Question: My auto YUI autocomplete zindex is off. How can I force the autocomplete DIV to the top.

Below I am using a standard template for YUI:
YAHOO.util.Event.onDOMReady(function(){
YUI().use("autocomplete", "autocomplete-filters", "autocomplete-highlighters", function (Y) {
var inputNode = Y.one('#name'),
tags = [
'css',
'css3',
'douglas crockford',
'ecmascript',
'html',
'html5',
'java',
'javascript',
'json',
'node.js',
'pie',
'yui'
],
lastValue = '';
'''
inputNode.plug(Y.Plugin.AutoComplete, {
activateFirstItem: true,
minQueryLength: 0,
queryDelay: 0,
source: tags,
resultHighlighter: 'startsWith',
resultFilters: ['startsWith']
});
// When the input node receives focus, send an empty query to display the full
// list of tag suggestions.
inputNode.on('focus', function () {
inputNode.ac.sendRequest('');
});
// When there are new AutoComplete results, check the length of the result
// list. A length of zero means the value isn't in the list, so reset it to
// the last known good value.
inputNode.ac.on('results', function (e) {
if (e.results.length) {
lastValue = inputNode.ac.get('value');
} else {
inputNode.set('value', lastValue);
}
});
// Update the last known good value after a selection is made.
inputNode.ac.after('select', function (e) {
lastValue = e.result.text;
});
});
'''
});
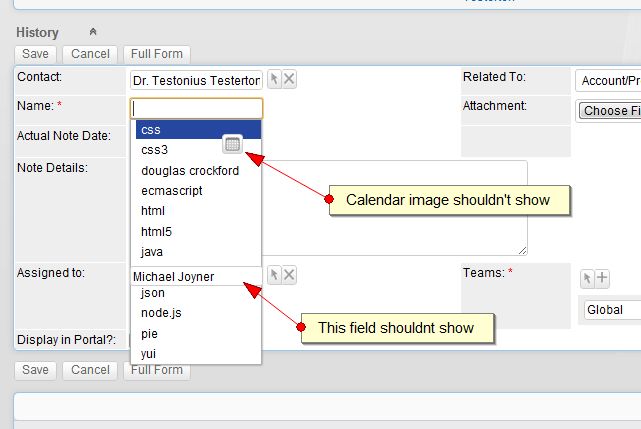
Answer: Simply to put the z-index in the css. Setting via JS used to be allowed, but as of YUI 3.4.0 it's a css-only flag (https://github.com/yui/yui3/blob/master/src/autocomplete/HISTORY.md).
The relevant CSS is (adjust your z-index as necessary):
'''
.yui3-aclist { z-index: 100; }
'''
PS., your YAHOO. line is from YUI2, so that is quite peculiar and definitely not a standard template.
By the time your callback in the YUI().use(...) section is called, the dom should be ready. No ondomready required.